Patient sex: M
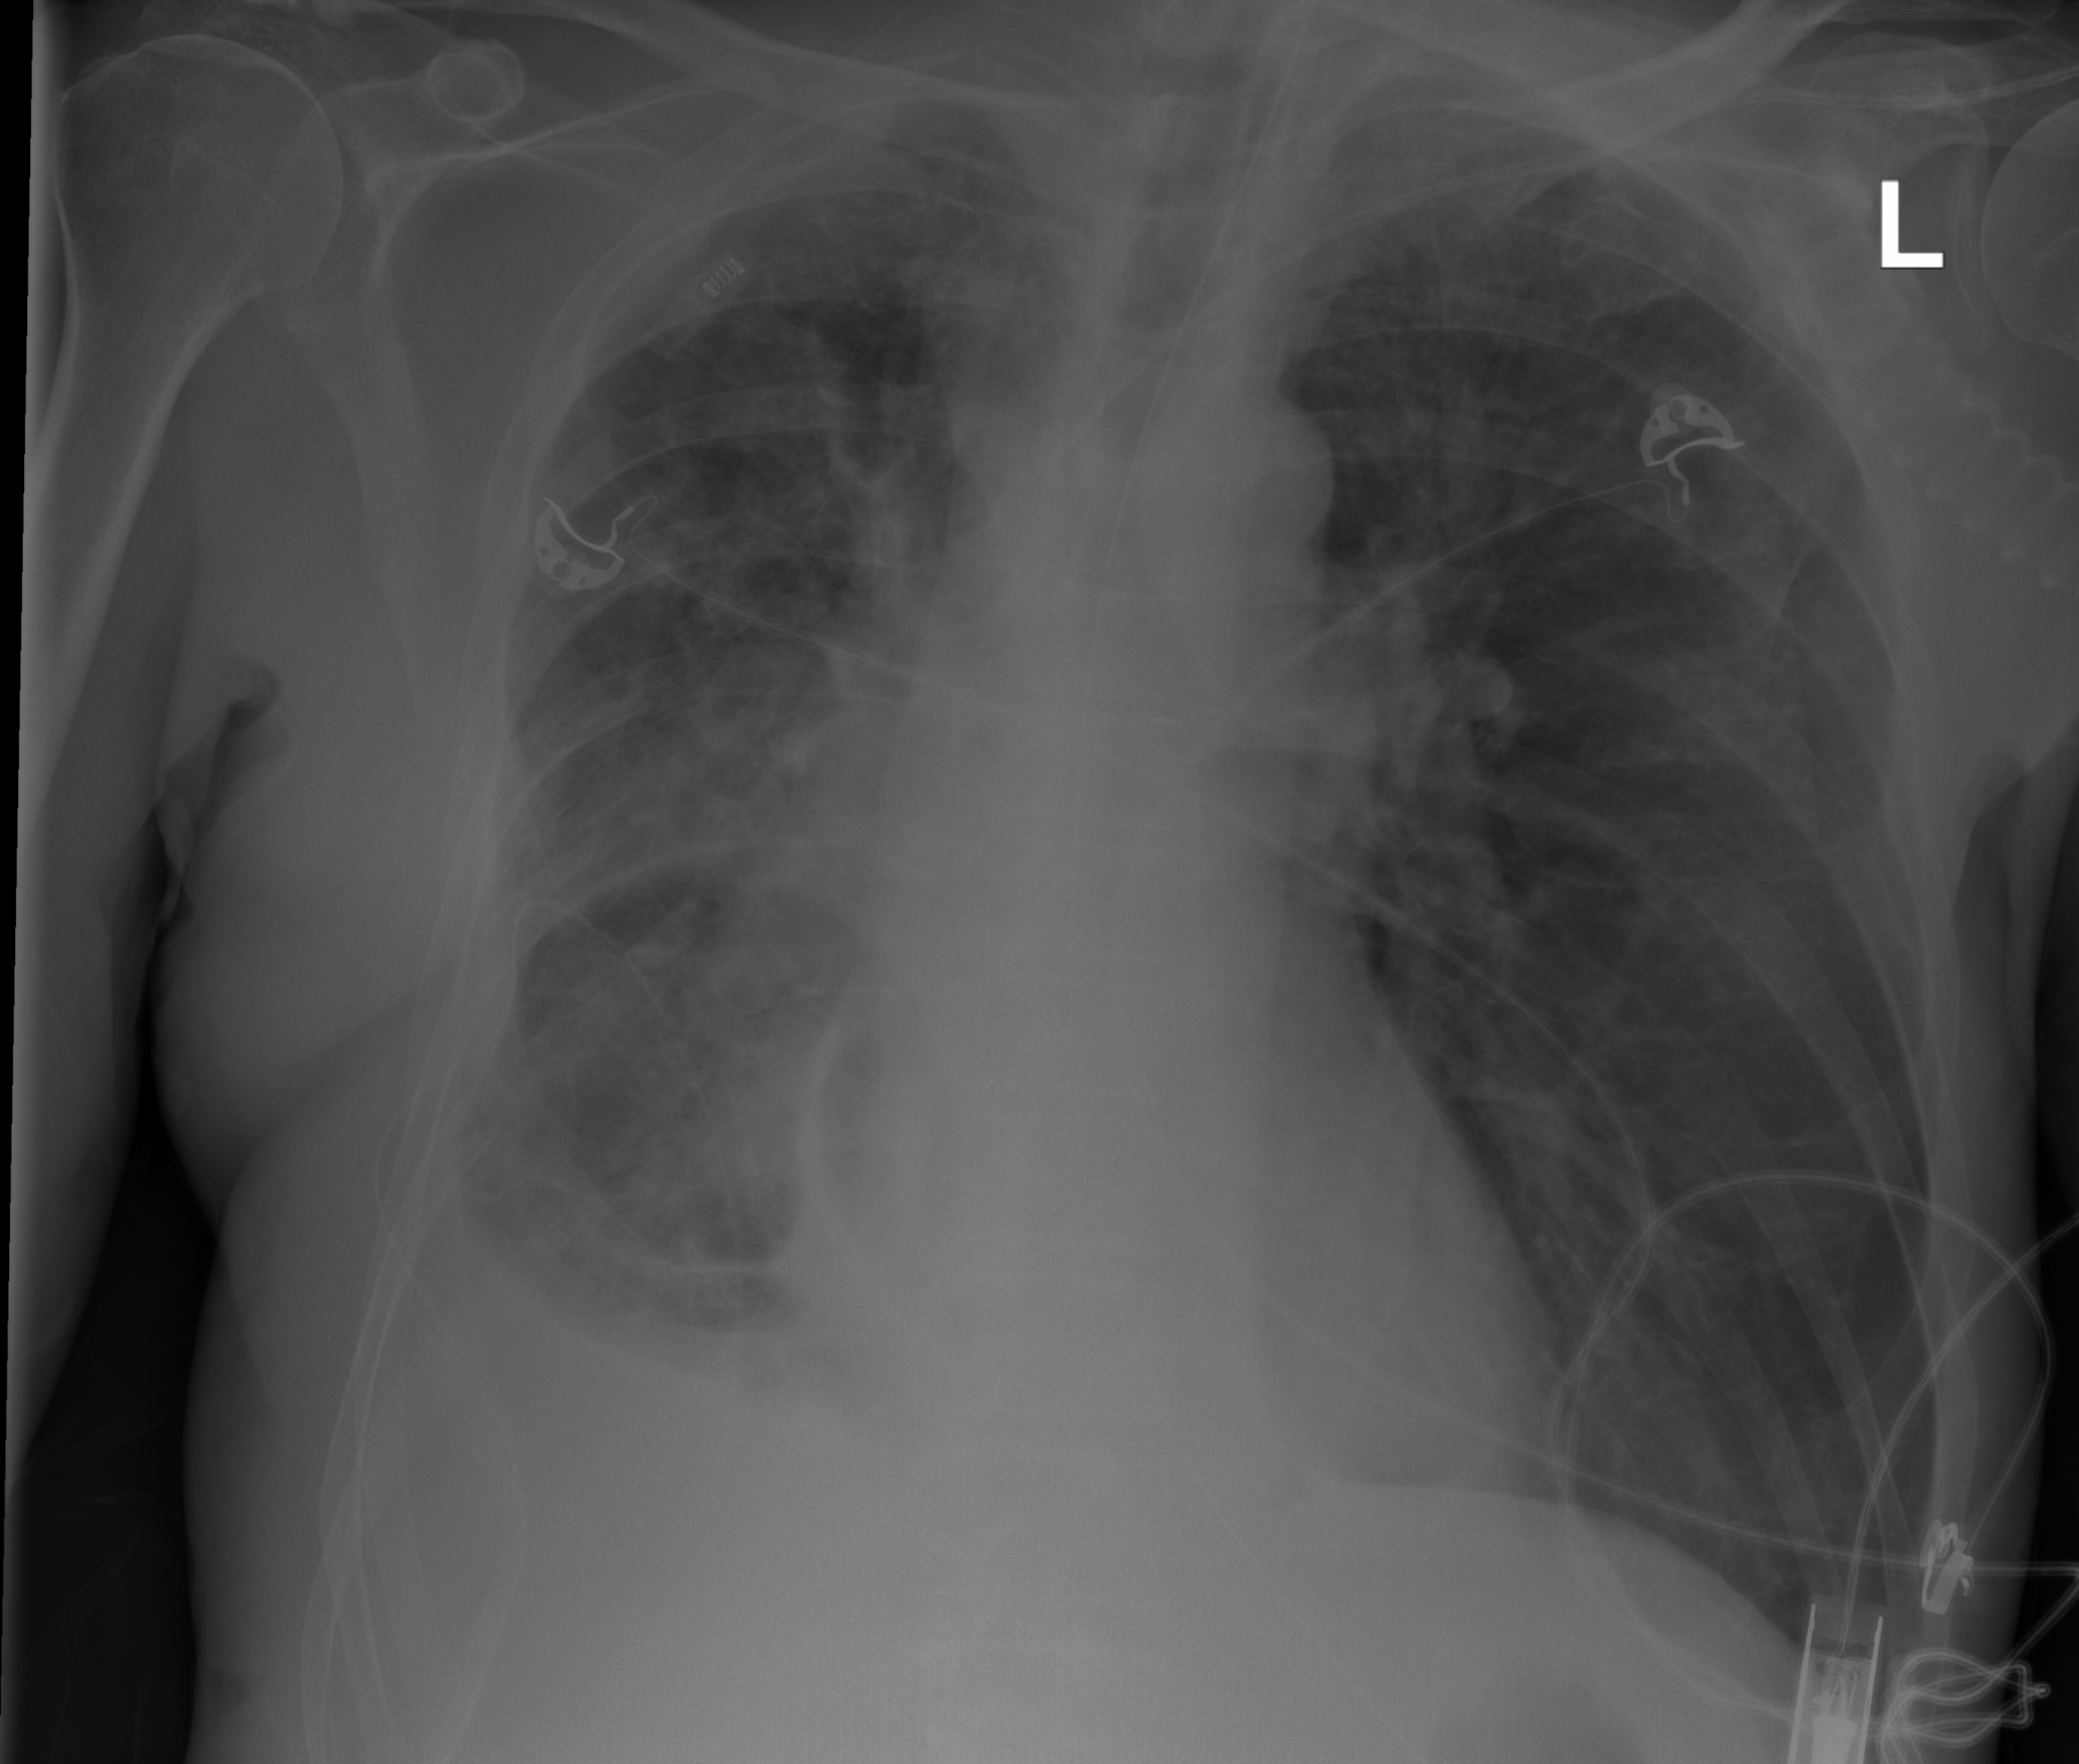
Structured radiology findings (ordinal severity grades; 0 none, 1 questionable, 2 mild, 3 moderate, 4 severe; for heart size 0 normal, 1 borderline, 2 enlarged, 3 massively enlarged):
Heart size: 0
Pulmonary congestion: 0
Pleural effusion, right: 2
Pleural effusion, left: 0
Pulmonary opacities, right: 2
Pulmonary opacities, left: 2
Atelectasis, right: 2
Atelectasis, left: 0